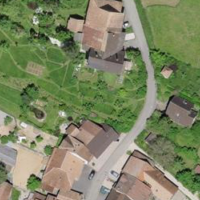
EUNIS habitat code: 54
Species observed at this site:
Bufo bufo
Ichthyosaura alpestris